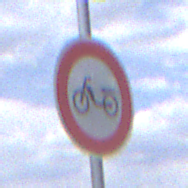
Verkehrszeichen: VerbotMofas
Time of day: Midday
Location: Outdoor (Nature)
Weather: PartlyCloudy
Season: NotSpecified
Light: Natural